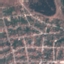
Land use / land cover: Residential